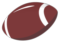
football